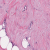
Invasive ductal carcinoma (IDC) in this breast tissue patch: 1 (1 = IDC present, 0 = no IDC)